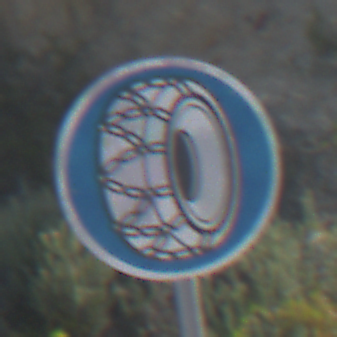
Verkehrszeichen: SchneekettenVorgeschrieben
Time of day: MorningAfternoon
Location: Outdoor (Nature)
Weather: Clear
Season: NotSpecified
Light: Natural